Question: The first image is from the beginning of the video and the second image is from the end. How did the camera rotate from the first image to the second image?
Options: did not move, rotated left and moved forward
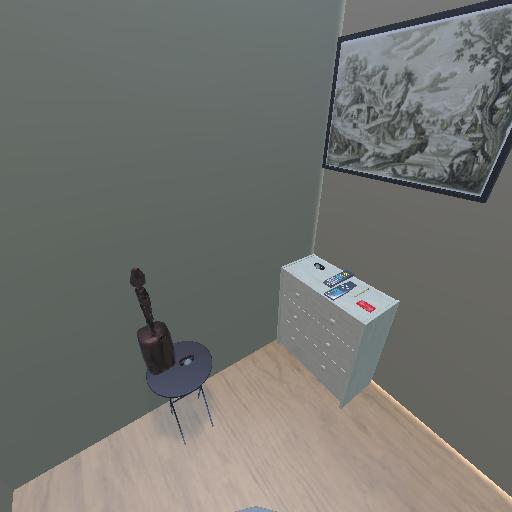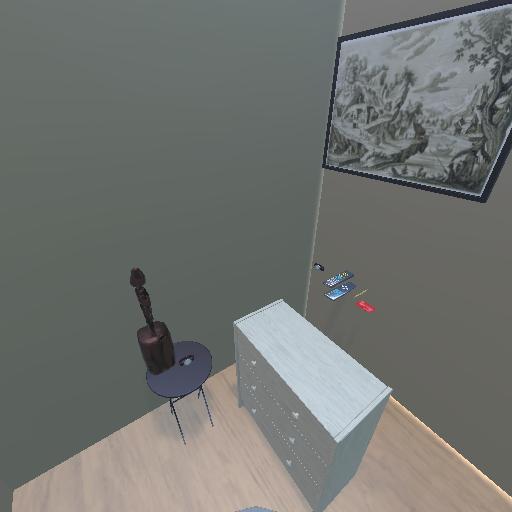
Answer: did not move